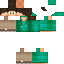
A male human skin with medium skin, wearing brown long hair dressed in a green_skin tshirt and brown pants, featuring a closed mouth.